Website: macys
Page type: delivery-shipping
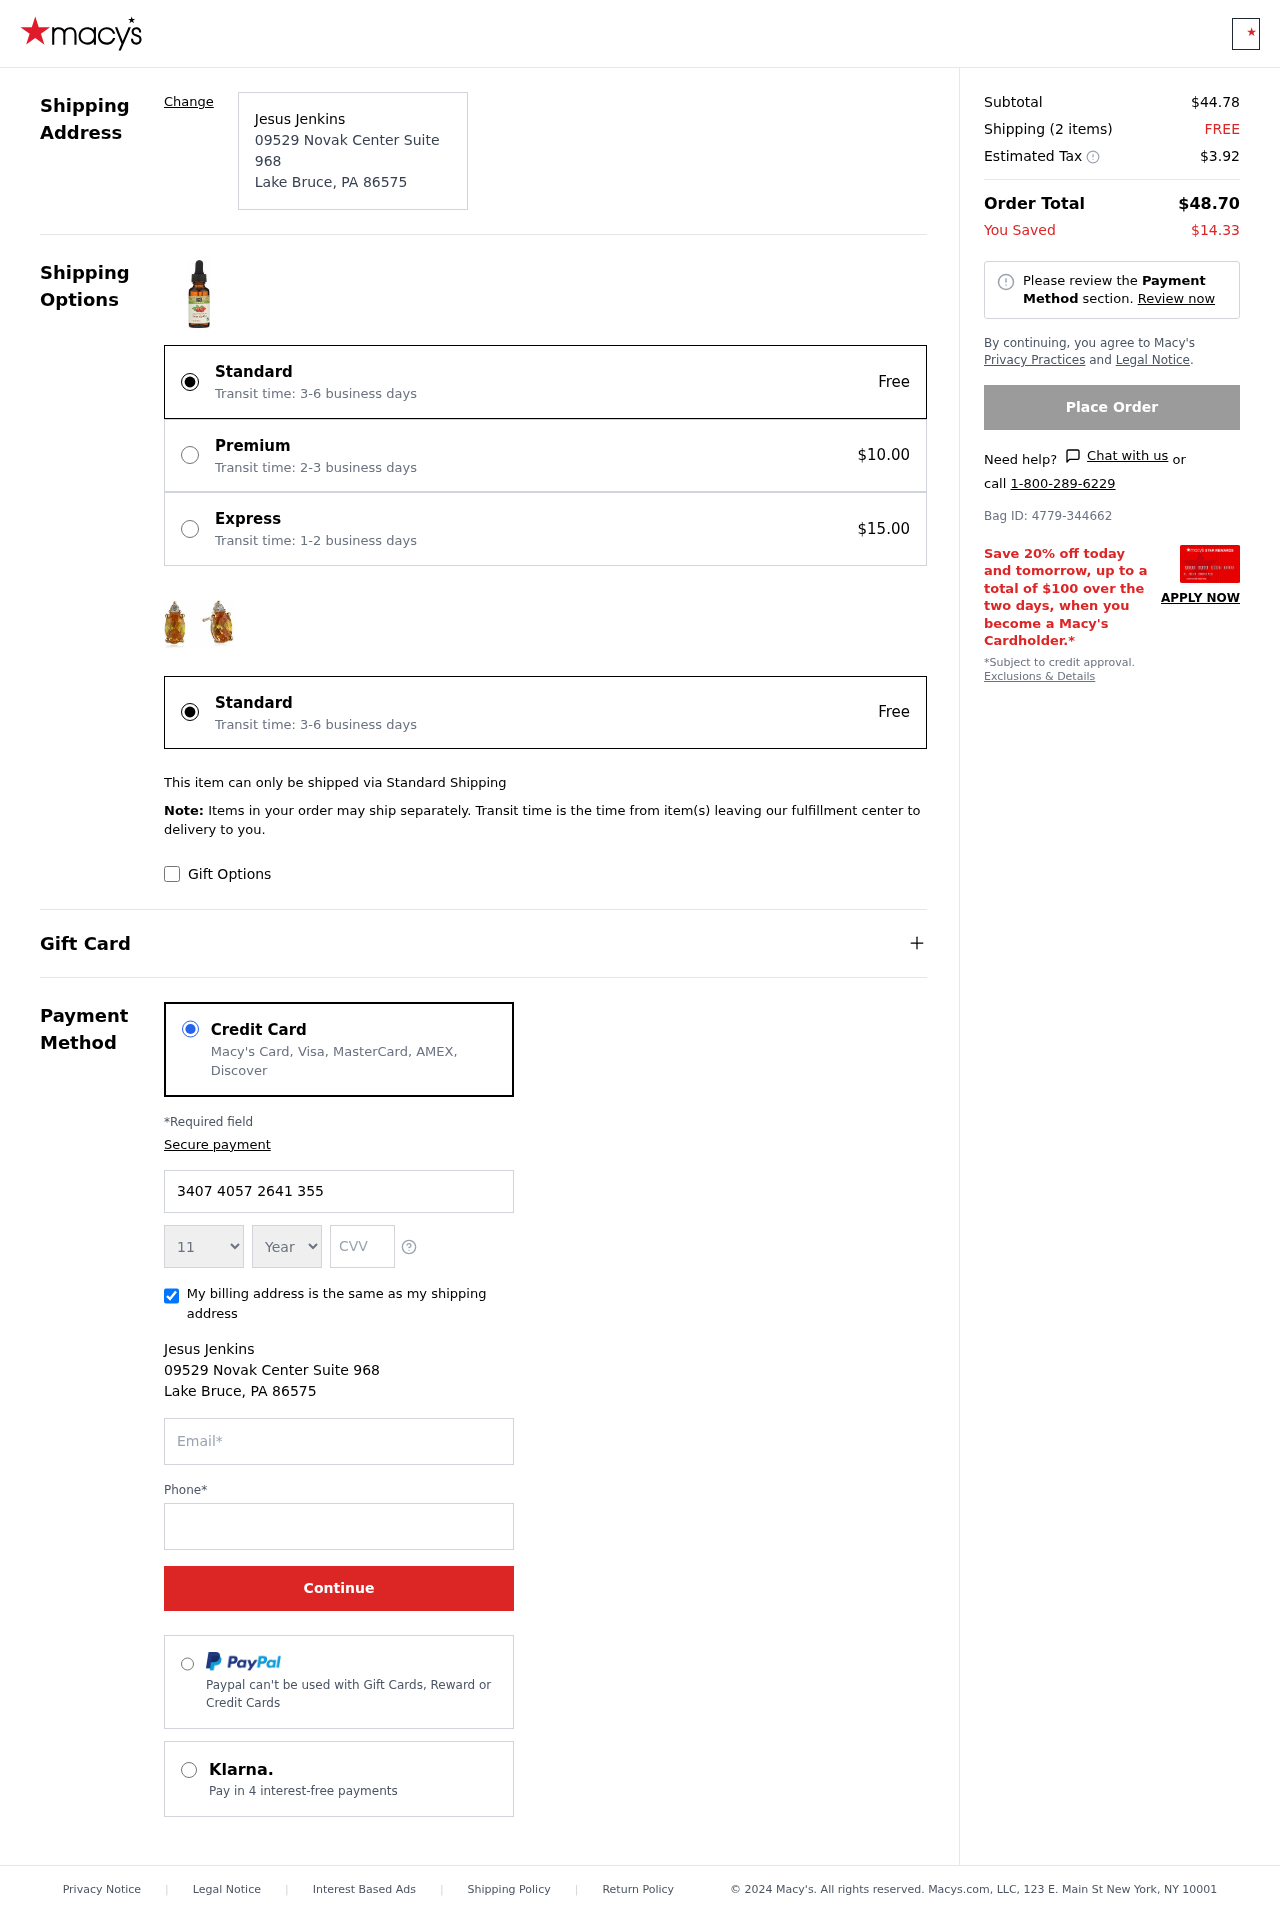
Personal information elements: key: PII_CARD_EXPIRY_MONTH
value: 11
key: PII_CARD_EXPIRY_YEAR
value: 27
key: PII_CITY
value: Lake Bruce
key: PII_CITY_STATE_ZIP
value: Lake Bruce, PA 86575
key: PII_FULLNAME
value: Jesus Jenkins
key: PII_POSTCODE
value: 86575
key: PII_STATE_ABBR
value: PA
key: PII_STREET
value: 09529 Novak Center Suite 968
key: PII_CARD_NUMBER
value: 3407 4057 2641 355
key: PII_CARD_CVV
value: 8223
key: PII_EMAIL
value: jjenkins@yahoo.com
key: PII_PHONE
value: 9982537453
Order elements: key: ORDER_SUBTOTAL
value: $44.78
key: ORDER_NUM_ITEMS
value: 2
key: ORDER_SHIPPING_COST
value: FREE
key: ORDER_TAX
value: $3.92
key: ORDER_TOTAL
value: $48.70
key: ORDER_SAVINGS
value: $14.33
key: ORDER_BAG_ID
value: Bag ID: 4779-344662